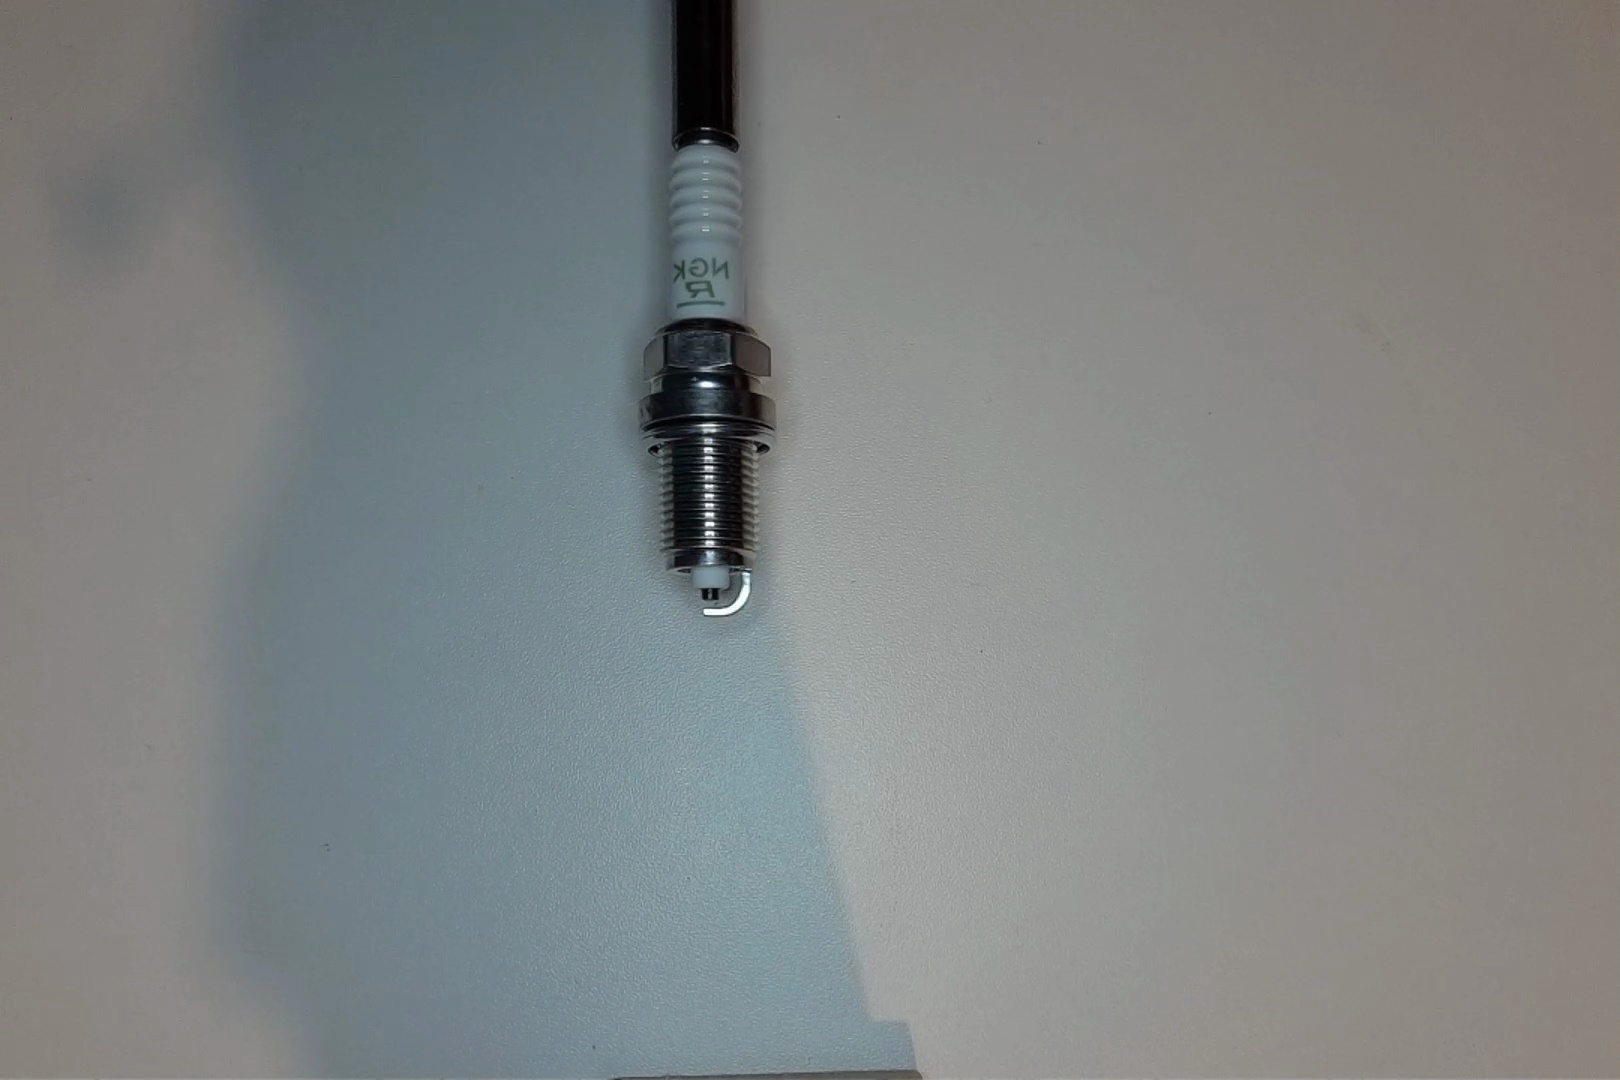
Label: no anomaly